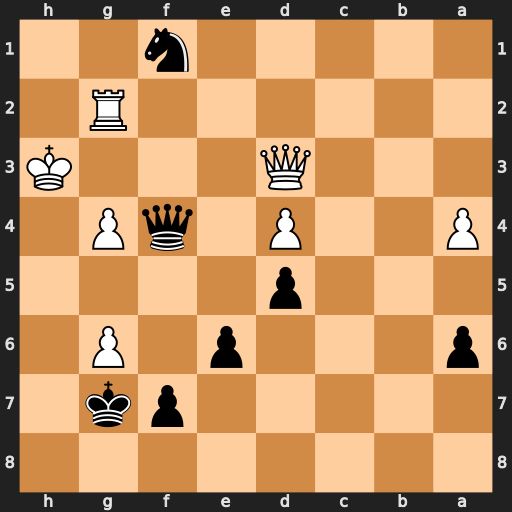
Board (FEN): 8/5pk1/p3p1P1/3p4/P2P1qP1/3Q3K/6R1/5n2
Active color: b
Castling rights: -
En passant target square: -
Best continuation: Qh6#